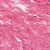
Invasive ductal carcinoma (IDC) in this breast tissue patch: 0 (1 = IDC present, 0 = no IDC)